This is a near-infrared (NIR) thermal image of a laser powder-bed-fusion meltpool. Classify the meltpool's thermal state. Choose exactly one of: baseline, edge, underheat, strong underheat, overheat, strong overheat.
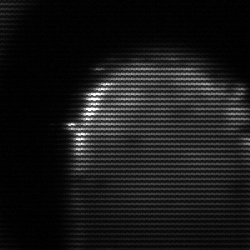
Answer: edge